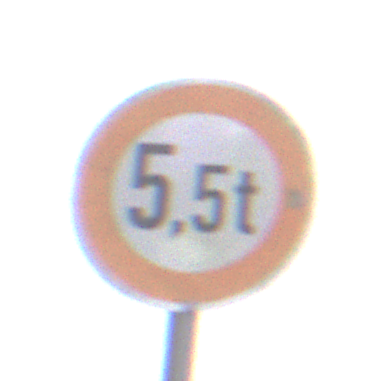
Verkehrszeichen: TatsaechlicheMasse
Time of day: Midday
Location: Outdoor (Nature)
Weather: Overcast
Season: NotSpecified
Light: Natural